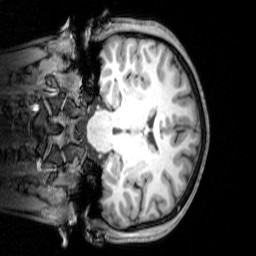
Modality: T1w
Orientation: coronal